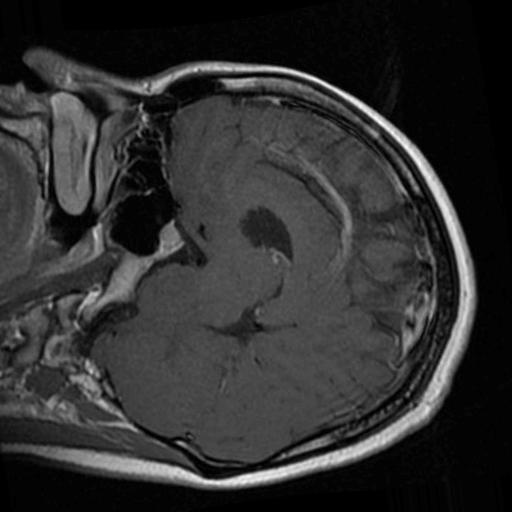
Label: brain_tumor